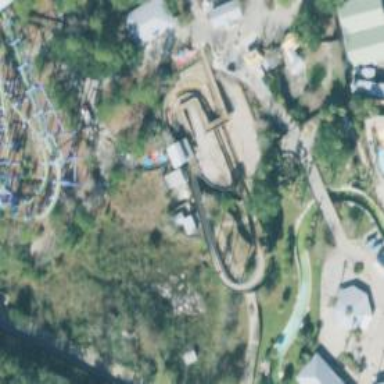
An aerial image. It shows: Water track roller coaster.